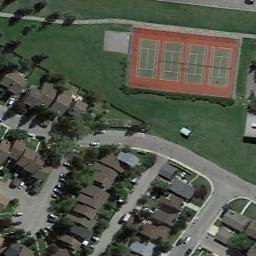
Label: tennis_court